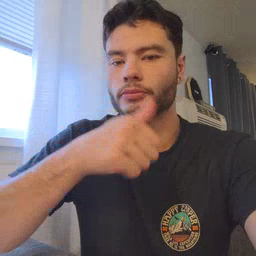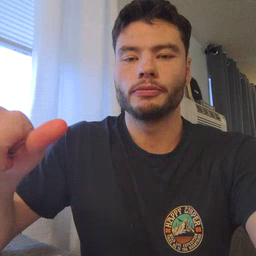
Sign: any